Question: I'm trying to do a check on a data column to see if its rows only contain specific characters. The characters in question are '0'-'9' and '/'. If only those are present, an 'OK' should be returned, otherwise an error (or 1 and 0, anything distinguishable is fine). It should basically look like this (bold column):

I had limited success with MATCH and VLOOKUP but nothing that employs a range. A formula would be preferred but VBA's cool too. Any ideas?
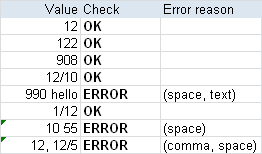
Answer: Give this a try:
'''
Public Function CellTest(sIn As Variant) As String
Dim L As Long, i As Long, CH As String
L = Len(sIn)
For i = 1 To L
CH = Mid(sIn, i, 1)
If IsNumeric(CH) Or CH = "/" Then
Else
CellTest = "No Good"
Exit Function
End If
Next i
CellTest = "Good"
End Function
'''